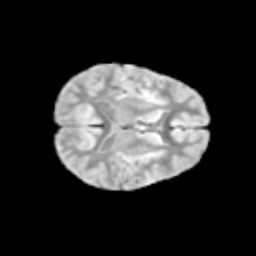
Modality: T2w
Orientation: axial
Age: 9
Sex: female
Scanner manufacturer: siemens
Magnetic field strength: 3 T
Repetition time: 3.8 s
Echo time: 0.07 s